【题型】选择题　【知识点】函数　【难度】easy
若函数$y = a^x + b$的部分图象如下图所示，则（ ）

A. $0 < a < 1, -1 < b < 0$ \quad B. $0 < a < 1, 0 < b < 1$ \quad C. $a > 1, -1 < b < 0$ \quad D. $a > 1, 0 < b < 1$
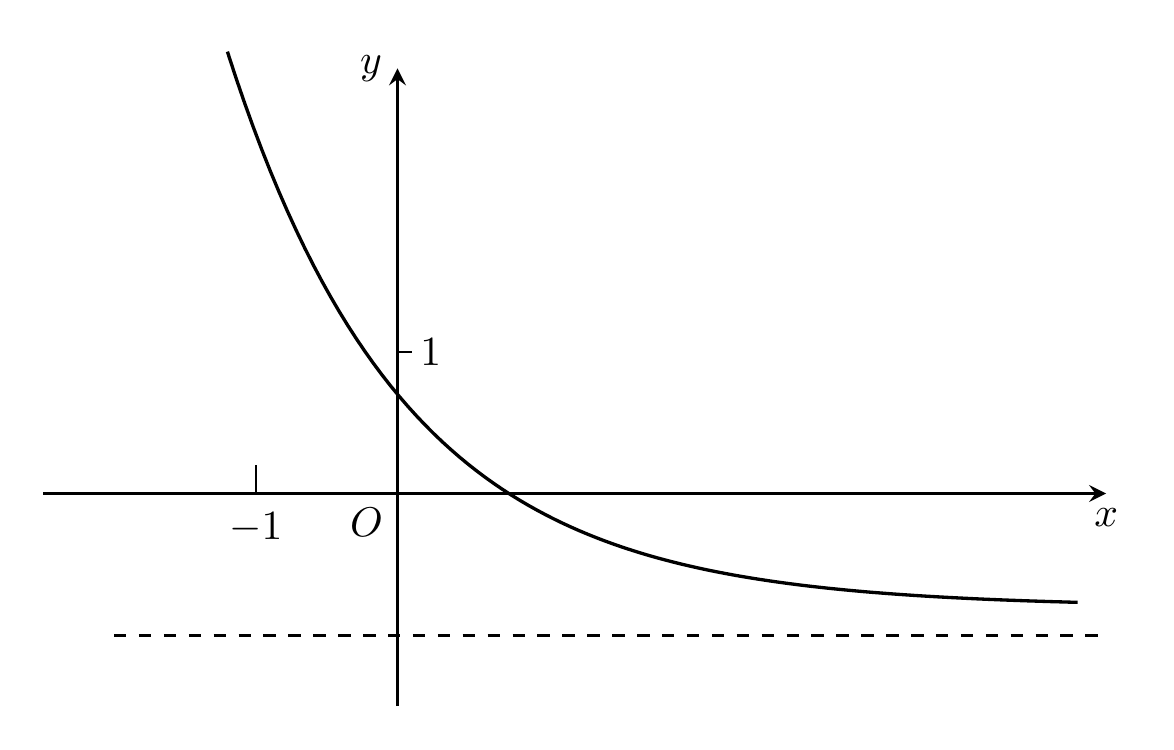
【解答】
\vspace{1em}

\textbf{【答案】} A

\vspace{1em}

\textbf{【解析】} 由指数函数的性质可知，函数图象恒过$(0,1+b)$，进而由图象求解即可。

\vspace{1em}

\textbf{【详解】} 由题，函数图象恒过点$(0,1+b)$，由图象可得$0 < 1+b < 1$，即$-1 < b < 0$，

显然，函数单调递减，所以$0 < a < 1$，

故选：A。

\vspace{1em}

\textbf{【点睛】} 本题考查指数函数的图象的应用，属于基础题。